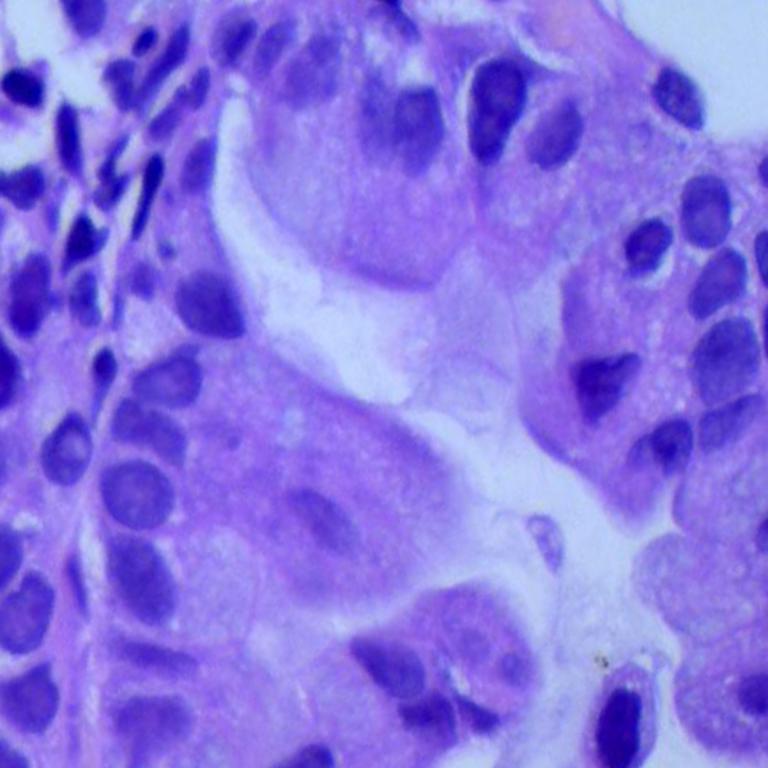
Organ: lung
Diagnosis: adenocarcinomas